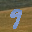
Label: 9